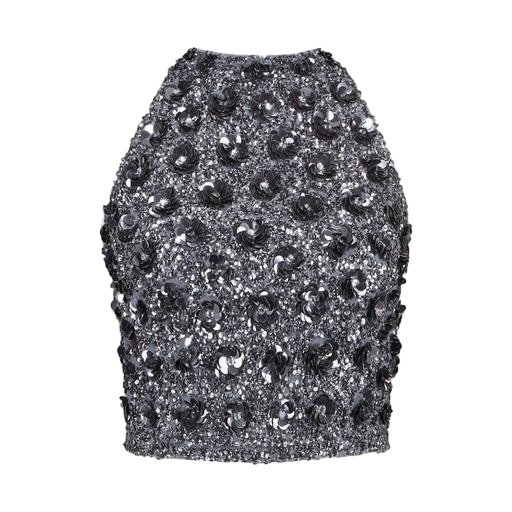
embellished crop top co, black sequin pom pom halter crop top, black embellished crop top, white background